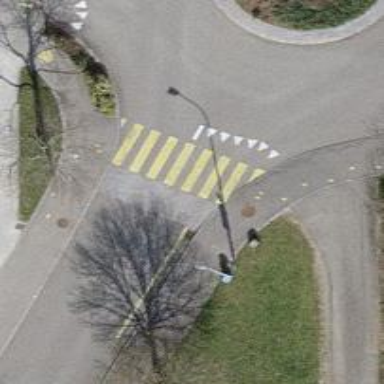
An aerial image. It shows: Road with "give way" sign.